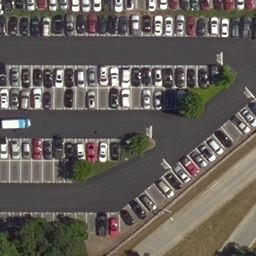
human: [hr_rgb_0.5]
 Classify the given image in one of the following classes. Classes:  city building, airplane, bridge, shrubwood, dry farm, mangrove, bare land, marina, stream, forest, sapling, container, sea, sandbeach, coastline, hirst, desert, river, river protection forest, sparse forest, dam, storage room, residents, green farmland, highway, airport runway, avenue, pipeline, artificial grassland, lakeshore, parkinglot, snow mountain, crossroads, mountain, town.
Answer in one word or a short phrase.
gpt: parkinglot